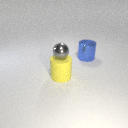
small gray metal sphere above large yellow rubber cylinder